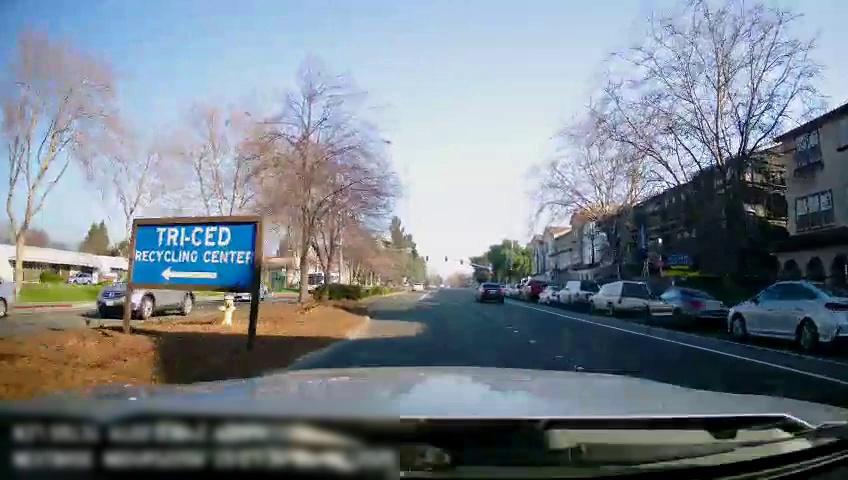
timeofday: Day
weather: Sunny
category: Drivable Space
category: Drivable Space
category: Vehicles | Car
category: Vehicles | Car
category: Vehicles | Car
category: Vehicles | SUV
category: Vehicles | SUV
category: Vehicles | Car
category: Vehicles | Truck
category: Vehicles | Car
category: Vehicles | Car
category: Vehicles | Car
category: Vehicles | SUV
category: Vehicles | Car
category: Vehicles | Bus
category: Vehicles | Car
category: Lanes | Current Lane
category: Lanes | Current Lane
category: Lanes | Alternate Lane
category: Lanes | Alternate Lane
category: Traffic | Signs